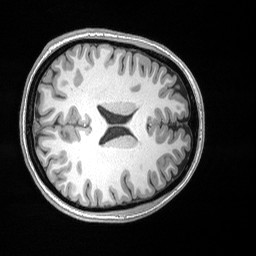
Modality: T1w
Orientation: axial
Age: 22
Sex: female
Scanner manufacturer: siemens
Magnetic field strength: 3 T
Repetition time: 2.53 s
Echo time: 0.00164 s